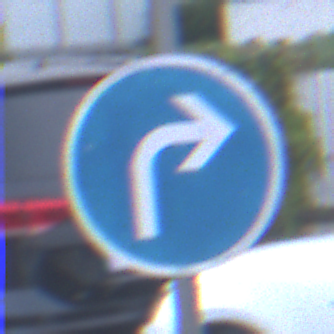
Verkehrszeichen: VorgeschriebeneFahrtrichtungRechts
Umgebung: Outdoor, Urban
Tageszeit: SunriseSunset
Wetter: PartlyCloudy
Licht: Natural
Jahreszeit: NotSpecified
Kontrast: LowContrast